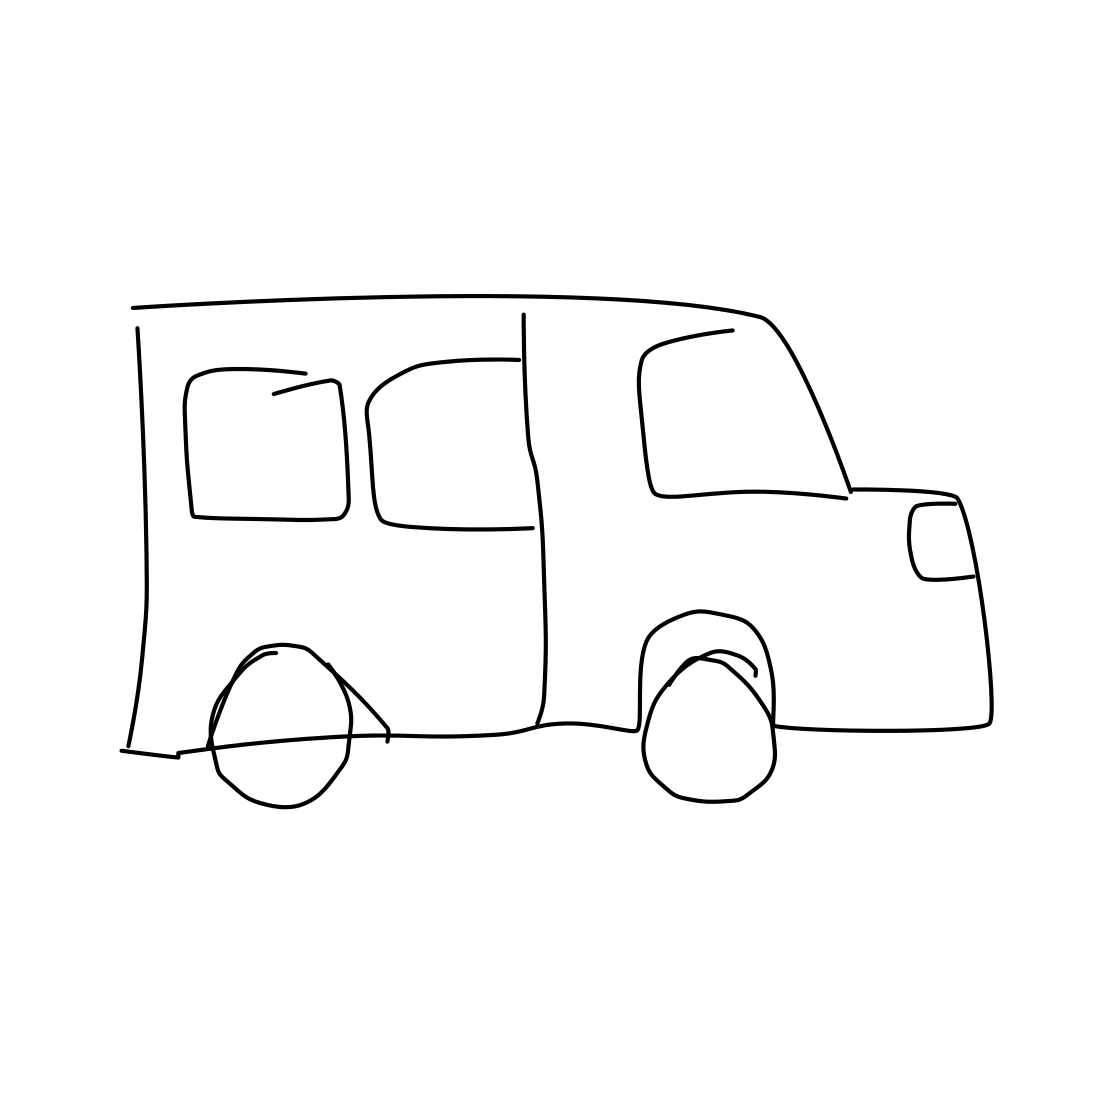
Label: van